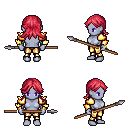
a pixel art fantasy rpg character, female body template, dark elf, purple skin, gold arm armor, gold greaves, ruby red loose hair, bracelets, spear, four views (front, back, left, right), 2x2 character sprite sheet, small pixel art, hard edges, no anti-aliasing